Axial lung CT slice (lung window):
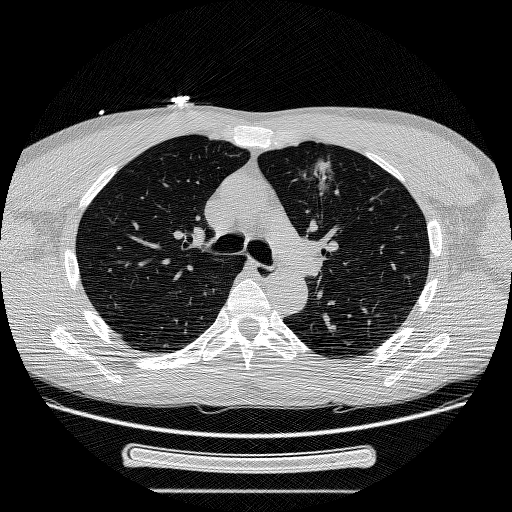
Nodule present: yes
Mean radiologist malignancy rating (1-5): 4.333